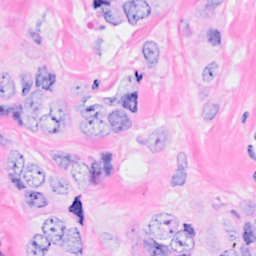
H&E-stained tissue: Breast